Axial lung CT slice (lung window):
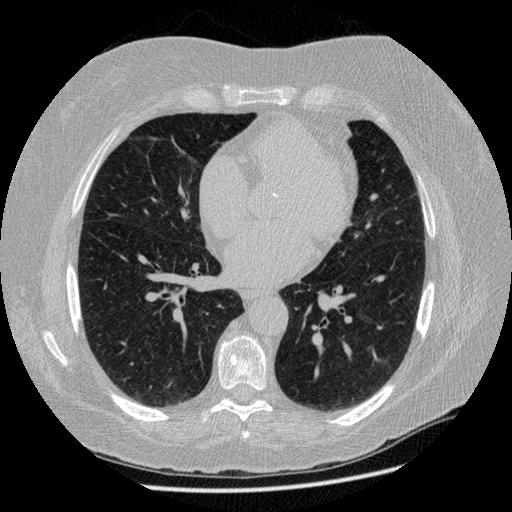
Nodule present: no